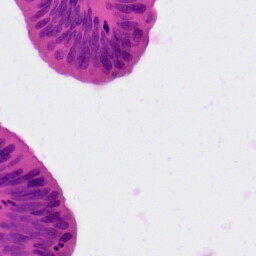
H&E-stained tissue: Colon